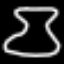
Label: hourglass